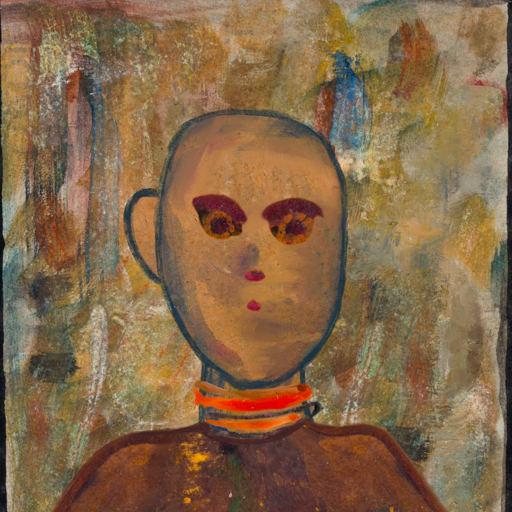
Background: Pipe, Head And Neck Front: In_The_Sun, Face Front: Doll, Bust: Comrade, Hair Front: Blank, Head Accessory: Blank, Second Necklace: Blank, Necklace: Experience, Baby: Blank